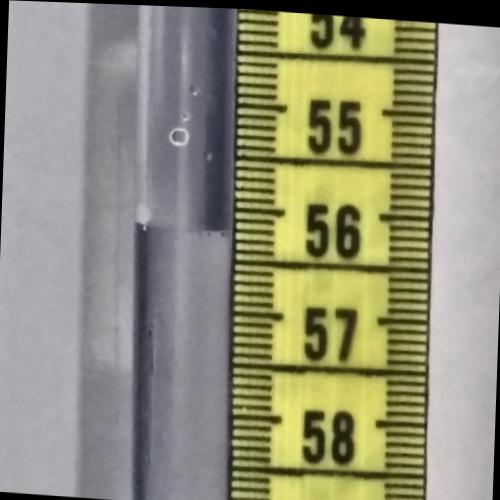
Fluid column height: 56.2 cm